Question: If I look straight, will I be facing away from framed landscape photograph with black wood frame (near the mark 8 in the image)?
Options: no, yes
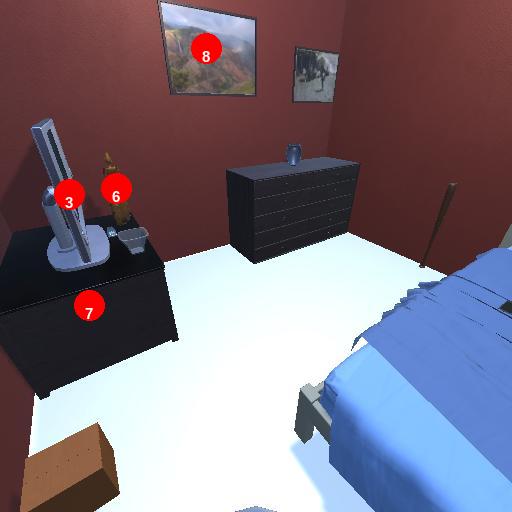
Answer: no